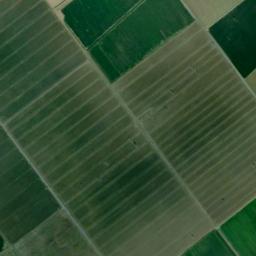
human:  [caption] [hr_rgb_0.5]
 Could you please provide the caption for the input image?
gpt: There are some deep green and light green rectangular farmland .

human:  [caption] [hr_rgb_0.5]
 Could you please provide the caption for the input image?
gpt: There are many rectangular farmlands of different shades .

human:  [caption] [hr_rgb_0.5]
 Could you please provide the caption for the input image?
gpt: Several green rectangular farmlands are arranged in neat rows .

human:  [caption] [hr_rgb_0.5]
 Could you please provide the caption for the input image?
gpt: Eight or nine neatly arranged dark green and light green mixed rectangular farm fields .

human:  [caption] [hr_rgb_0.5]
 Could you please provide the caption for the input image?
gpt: There are some green rectangular farmlands .